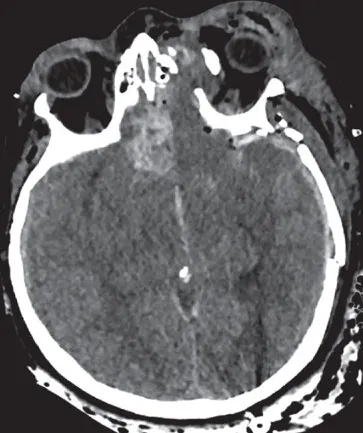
Axial head CT scanner without contrast showing the right frontal lobe contusion.
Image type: radiology (ct)